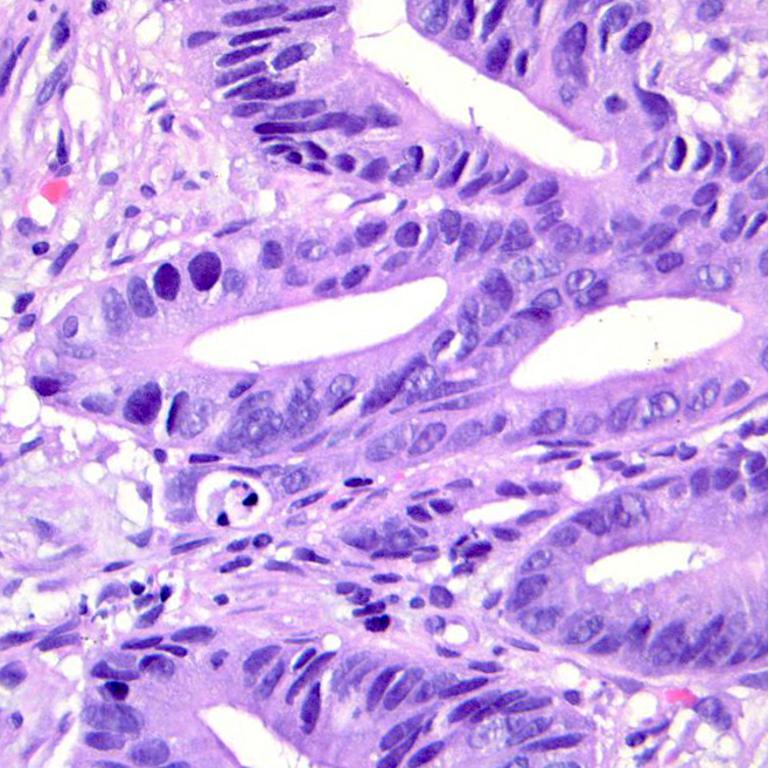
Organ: colon
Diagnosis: adenocarcinomas